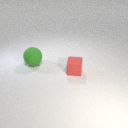
small red rubber cube in front of large green rubber sphere